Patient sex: M
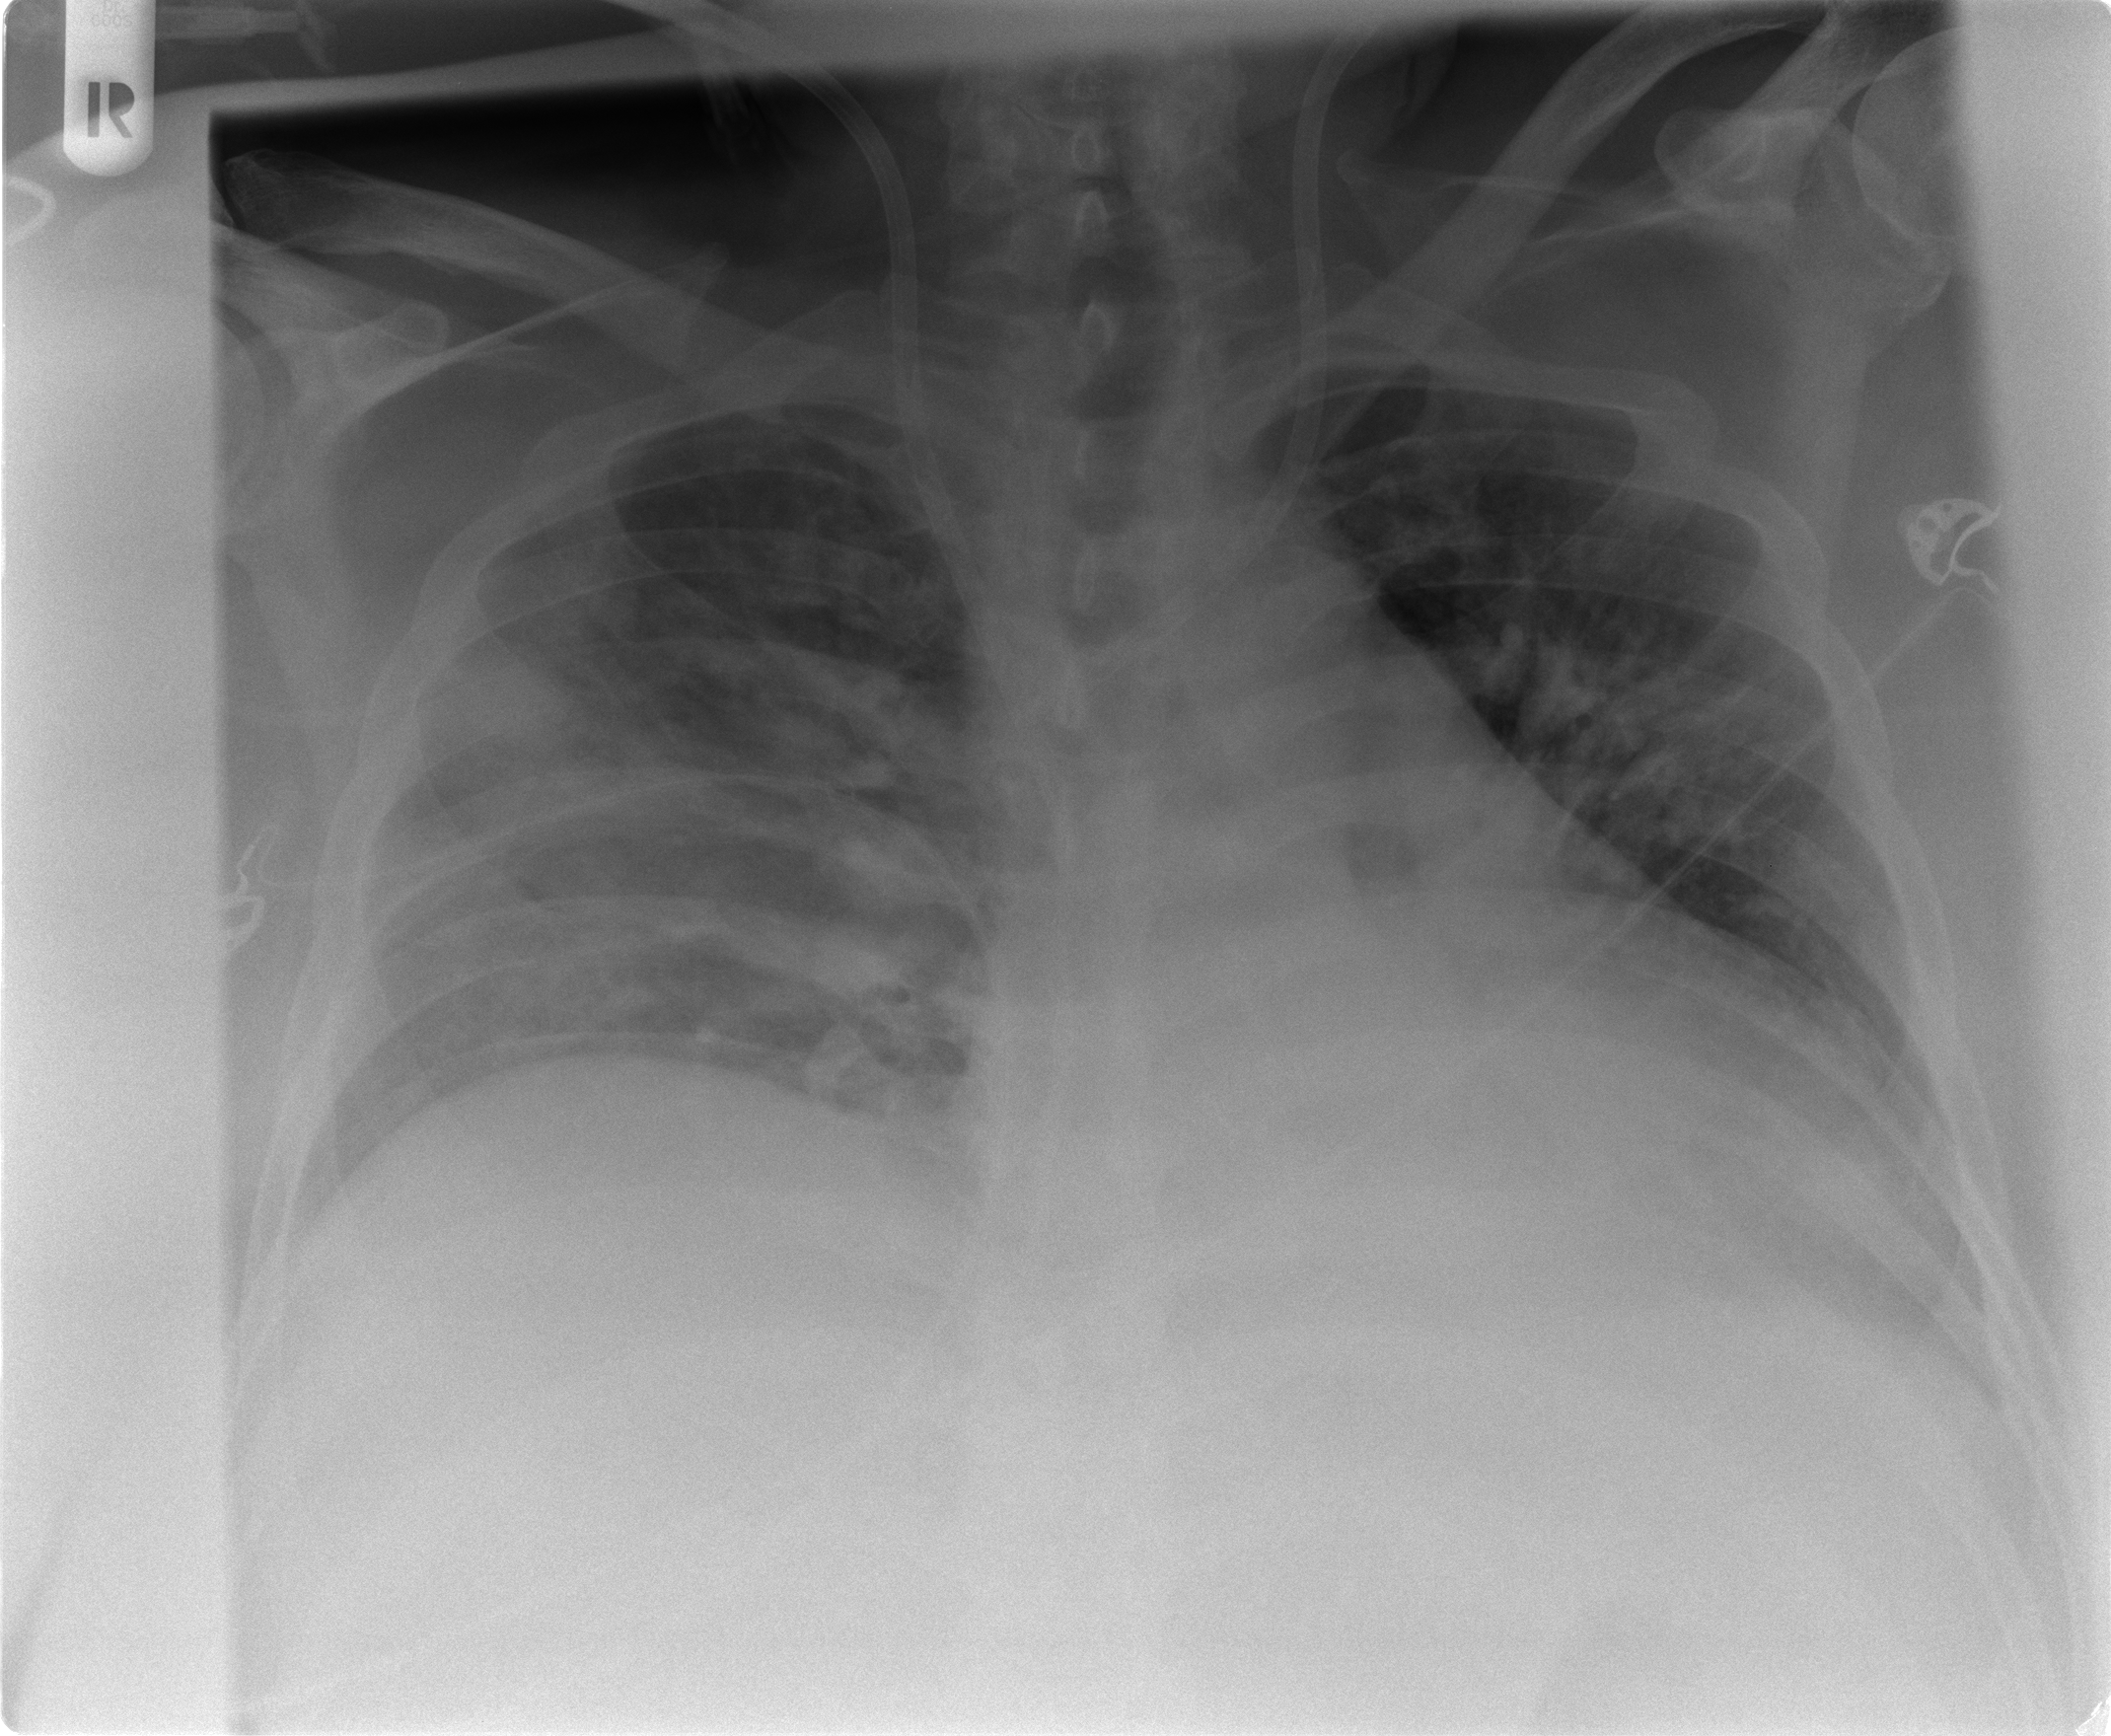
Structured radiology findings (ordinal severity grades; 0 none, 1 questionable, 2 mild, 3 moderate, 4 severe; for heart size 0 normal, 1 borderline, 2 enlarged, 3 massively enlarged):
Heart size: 2
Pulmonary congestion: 2
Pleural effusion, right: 0
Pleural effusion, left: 0
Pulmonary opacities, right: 2
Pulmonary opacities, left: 2
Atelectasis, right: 2
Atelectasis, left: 0